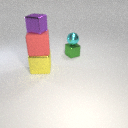
large red rubber cube above large yellow metal cube